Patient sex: F
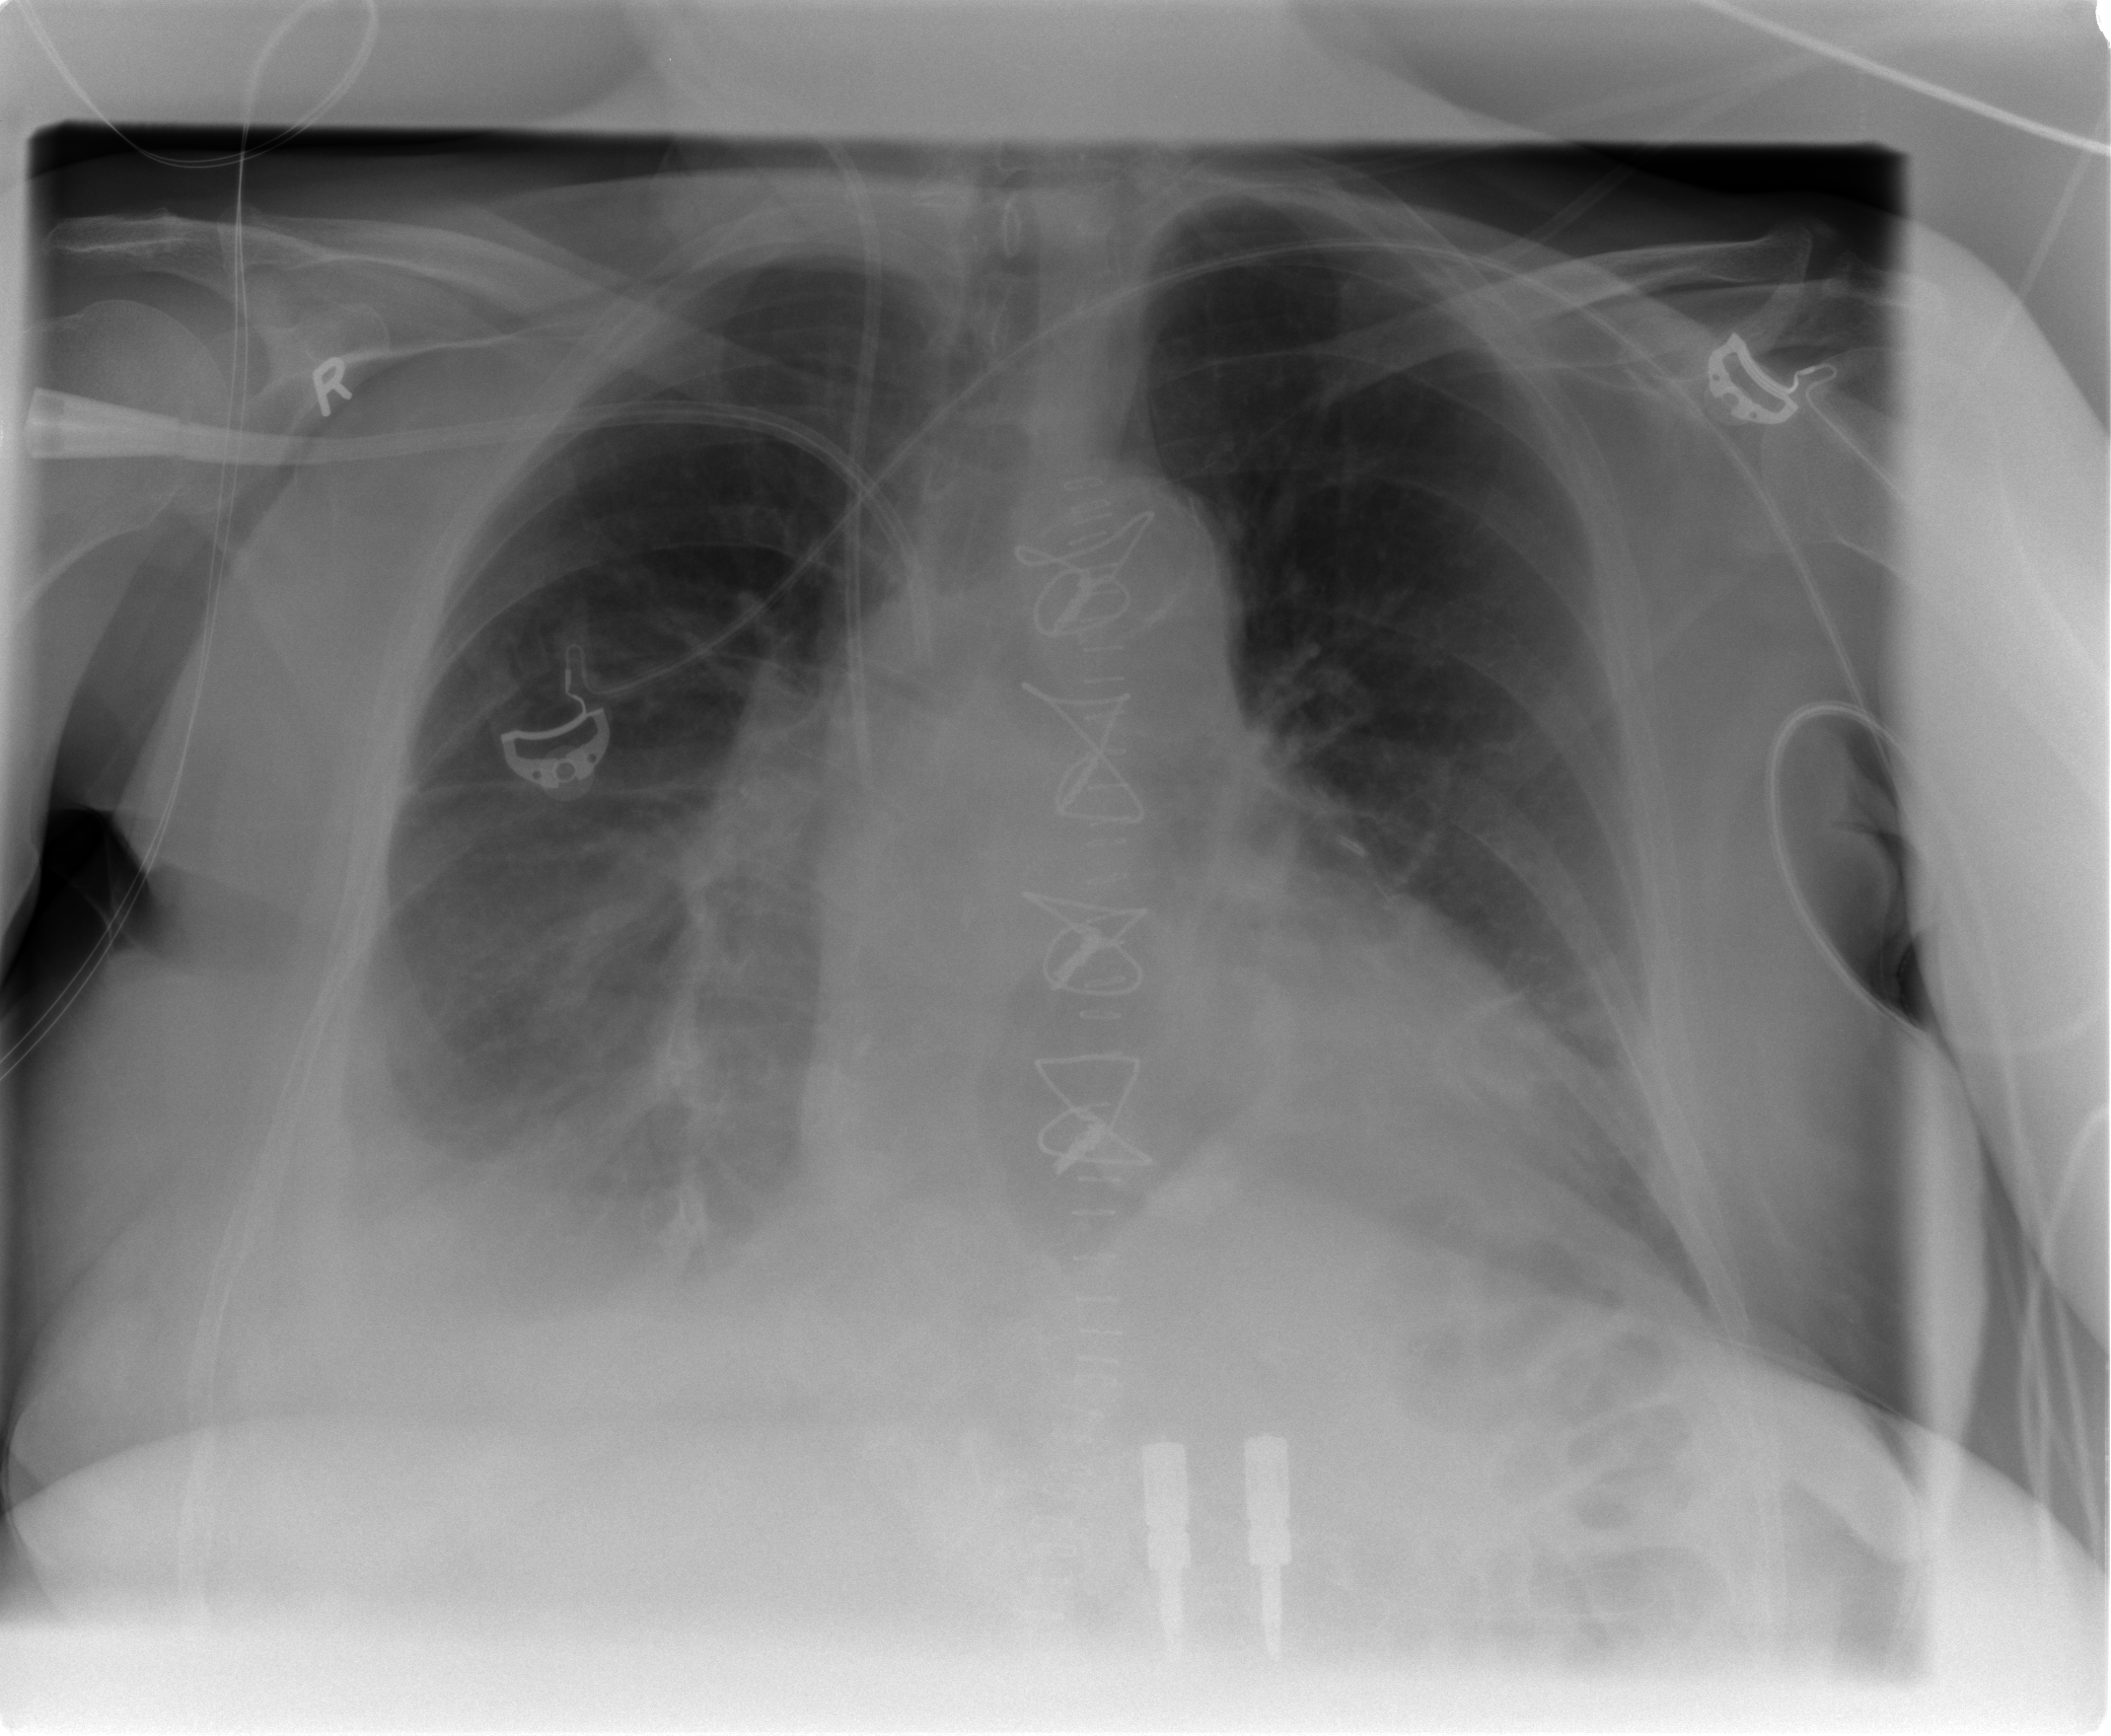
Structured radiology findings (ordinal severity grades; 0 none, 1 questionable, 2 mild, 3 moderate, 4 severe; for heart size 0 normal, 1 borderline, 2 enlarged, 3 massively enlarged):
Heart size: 2
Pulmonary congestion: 0
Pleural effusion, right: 2
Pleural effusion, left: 3
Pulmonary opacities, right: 2
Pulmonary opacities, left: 0
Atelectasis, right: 2
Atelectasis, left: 2